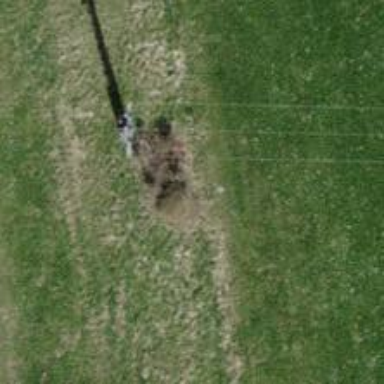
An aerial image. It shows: Concrete power pole.